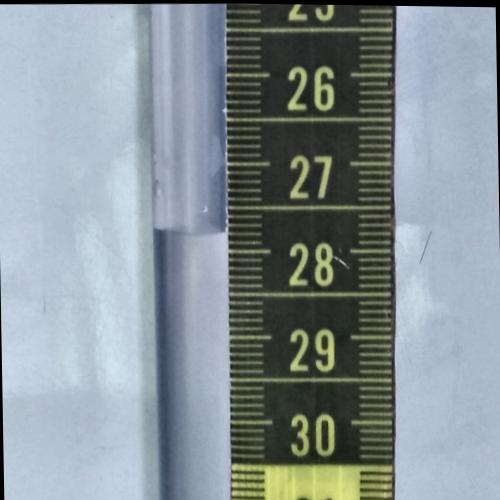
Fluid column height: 27.8 cm